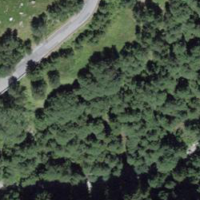
EUNIS habitat code: 44
Species observed at this site:
Volucella zonaria
Asplenium ruta-muraria
Gaurotes virginea